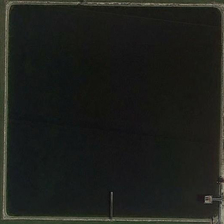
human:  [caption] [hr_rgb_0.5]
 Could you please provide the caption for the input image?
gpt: the pond surrounded by greenland is square .

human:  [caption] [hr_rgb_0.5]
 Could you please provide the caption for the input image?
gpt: here lies a exactly squared pond with meadow surrounds it .

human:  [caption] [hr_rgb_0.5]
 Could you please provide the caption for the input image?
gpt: in the lawn is a square pool with some facilities near the bank .

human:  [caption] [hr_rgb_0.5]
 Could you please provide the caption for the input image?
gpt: in the lawn is a square pool with some facilities near the bank .

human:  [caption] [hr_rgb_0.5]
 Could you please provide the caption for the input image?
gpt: a dark square pond is surrounded by green meadows .